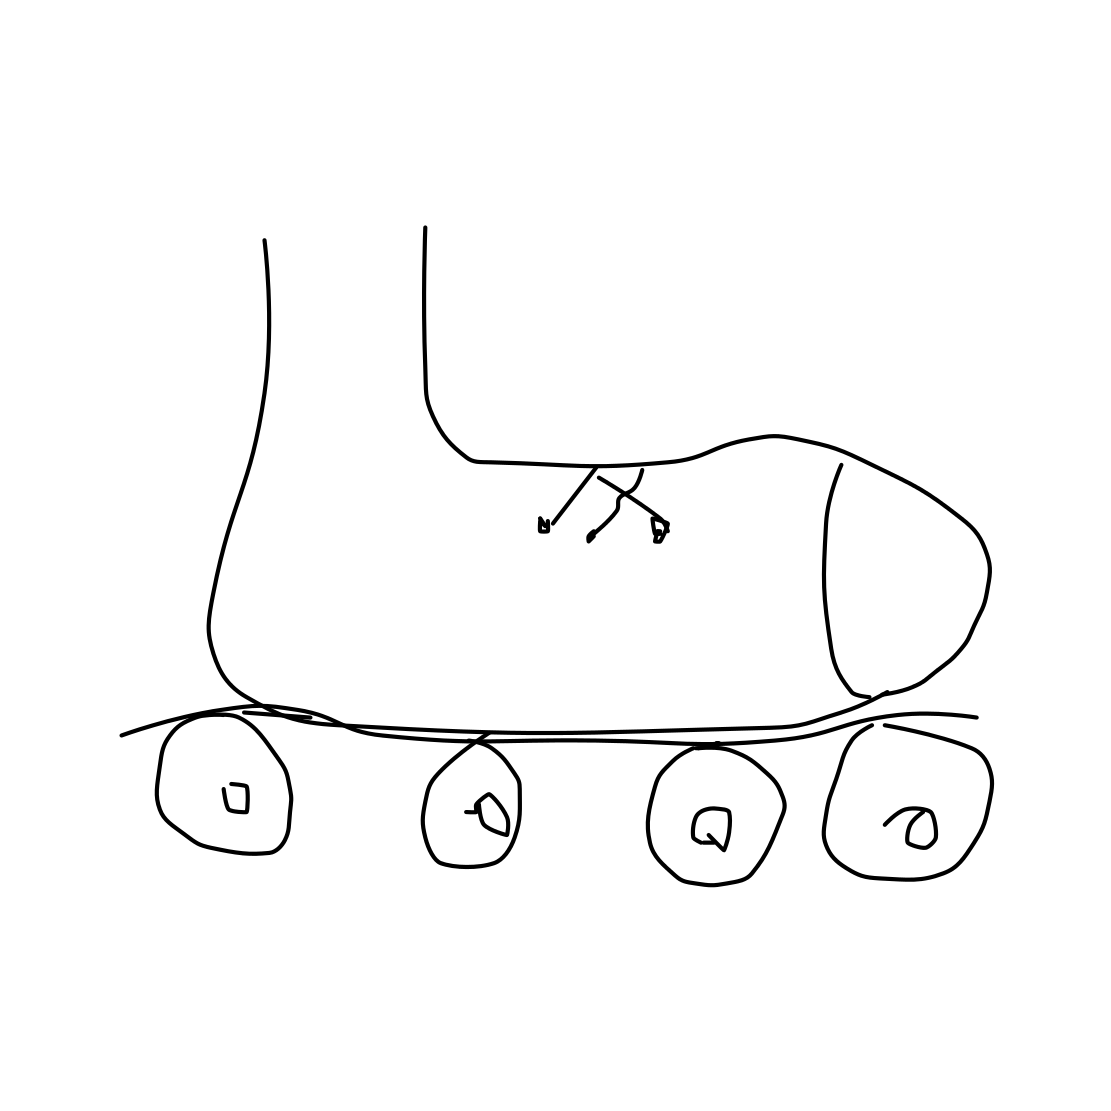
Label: rollerblades